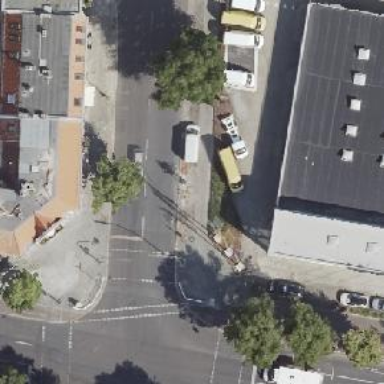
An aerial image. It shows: Road with traffic signals.